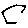
Label: hexagon